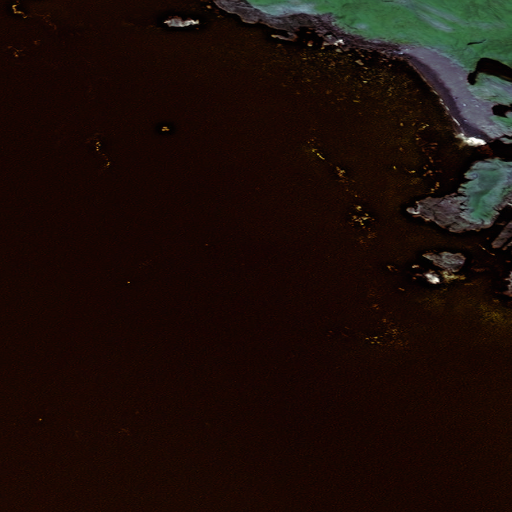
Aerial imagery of cape in Alaska named Aqinax containing only unknown